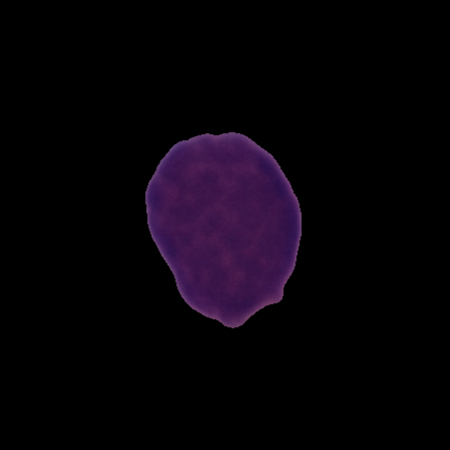
Label: cancer